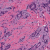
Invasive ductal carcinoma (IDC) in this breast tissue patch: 1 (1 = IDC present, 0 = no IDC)